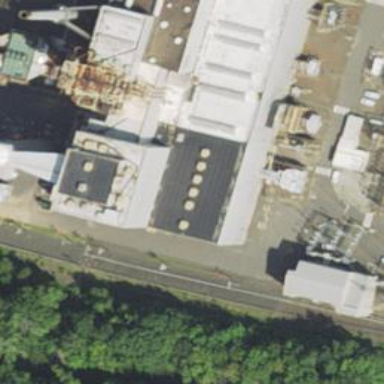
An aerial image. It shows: Generator with steam turbine as its type.